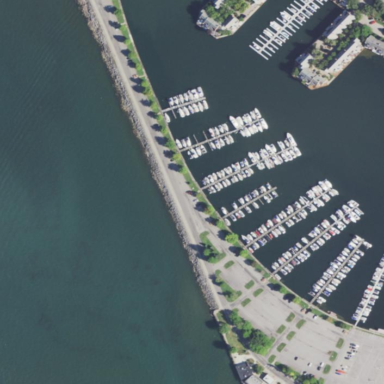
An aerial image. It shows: Marina on leisure land.